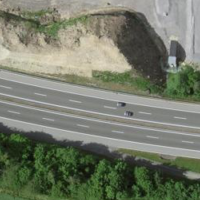
EUNIS habitat code: 57
Species observed at this site:
Chorthippus brunneus